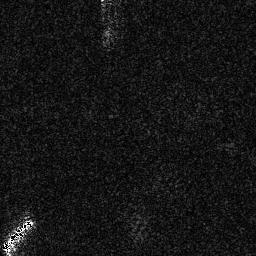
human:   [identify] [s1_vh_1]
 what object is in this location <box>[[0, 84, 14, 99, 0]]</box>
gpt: <ref>1 medium ship at the bottom left</ref>